Interaction volume radius: 5 \u00c5
Interaction volume height: 10 \u00c5
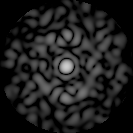
Disorder parameter: 0.8426